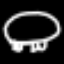
Label: frog